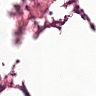
Metastatic tissue present: no